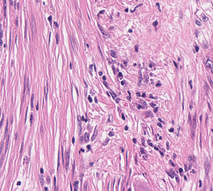
Tumor epithelial tissue: no
Tumor-associated stroma tissue: yes
Normal tissue: no